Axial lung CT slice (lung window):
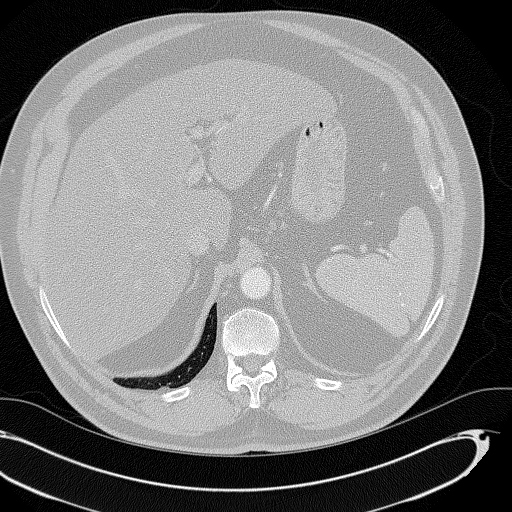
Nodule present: no